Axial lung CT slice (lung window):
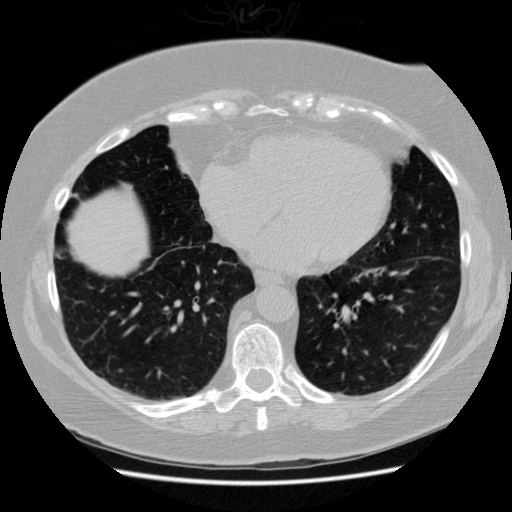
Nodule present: no